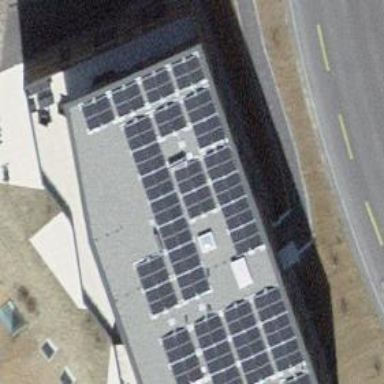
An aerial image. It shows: Solar power generator using photovoltaic panels.